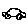
Label: car